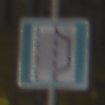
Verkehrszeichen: NothalteUndPannenbucht
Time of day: Night
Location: Outdoor (Urban)
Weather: Clear
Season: NotSpecified
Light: Artificial